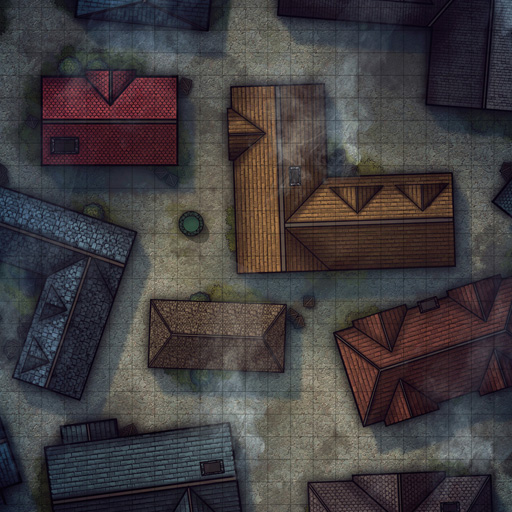
A D&D Grid Map village with houses (City Streets Map)